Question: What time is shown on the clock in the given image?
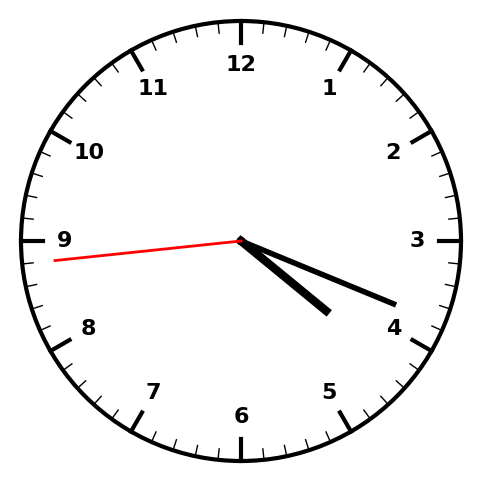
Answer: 04:18:44